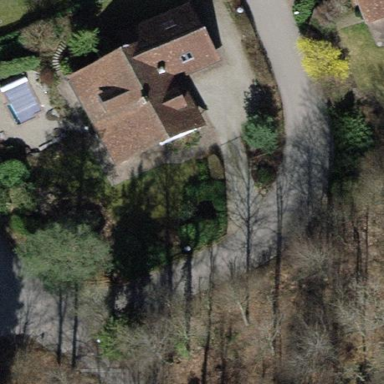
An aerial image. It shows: Detached building.